Field crop: maize
Growth stage: 1
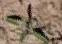
Species: atriplex